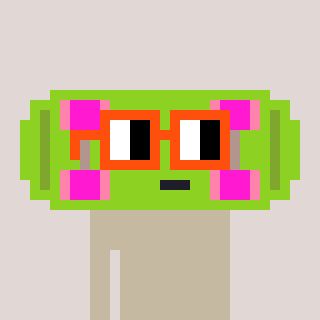
a pixel art character with square orange glasses, a skateboard-shaped head and a orange-colored body on a warm background